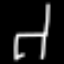
Label: chair